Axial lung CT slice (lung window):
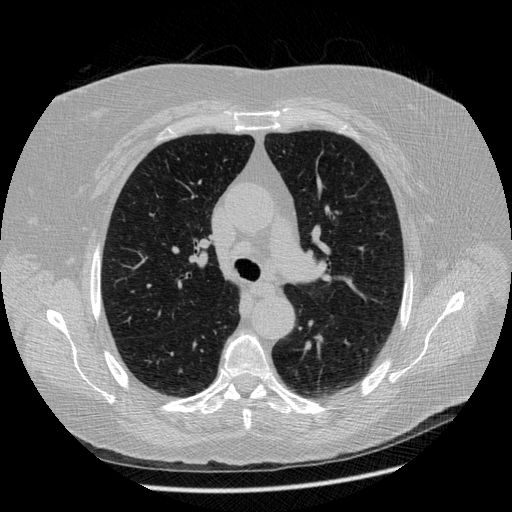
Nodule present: no